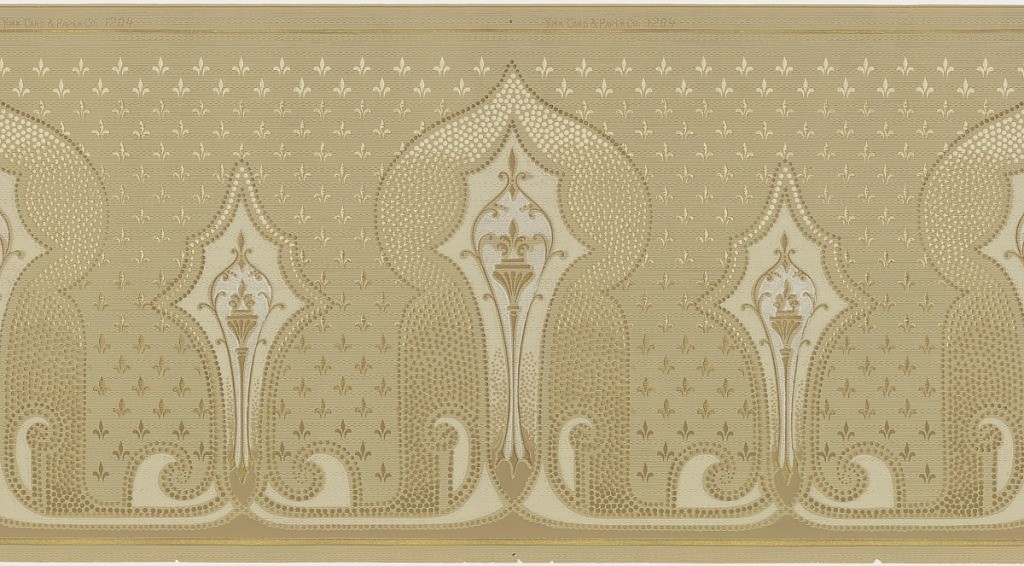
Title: Frieze
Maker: York Card & Paper Co., 1891
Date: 1905–1915
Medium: Machine-printed paper
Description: A repeating pattern of alternating stylized onion-top and spearhead motifs, each one enclosing a similar delicate fleur-de-lis design. Upon a gray ground with an overleaf of a complementary fleur-de-lis design. Printed in gray, beige, cream, mica, bronze and gold.